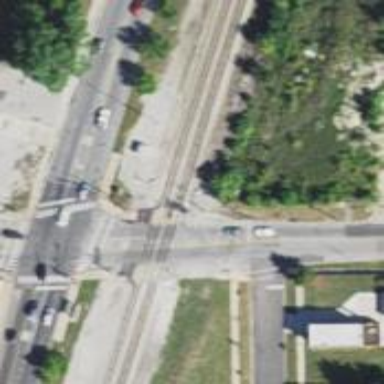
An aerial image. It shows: Railway level crossing.